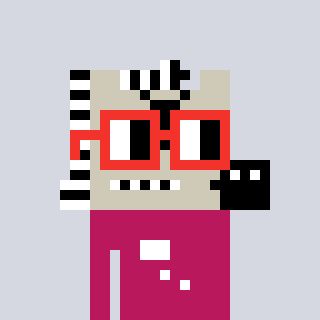
a pixel art character with square red glasses, a zebra-shaped head and a darkpink-colored body on a cool background